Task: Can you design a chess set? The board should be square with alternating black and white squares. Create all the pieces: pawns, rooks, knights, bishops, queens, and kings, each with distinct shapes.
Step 4672:
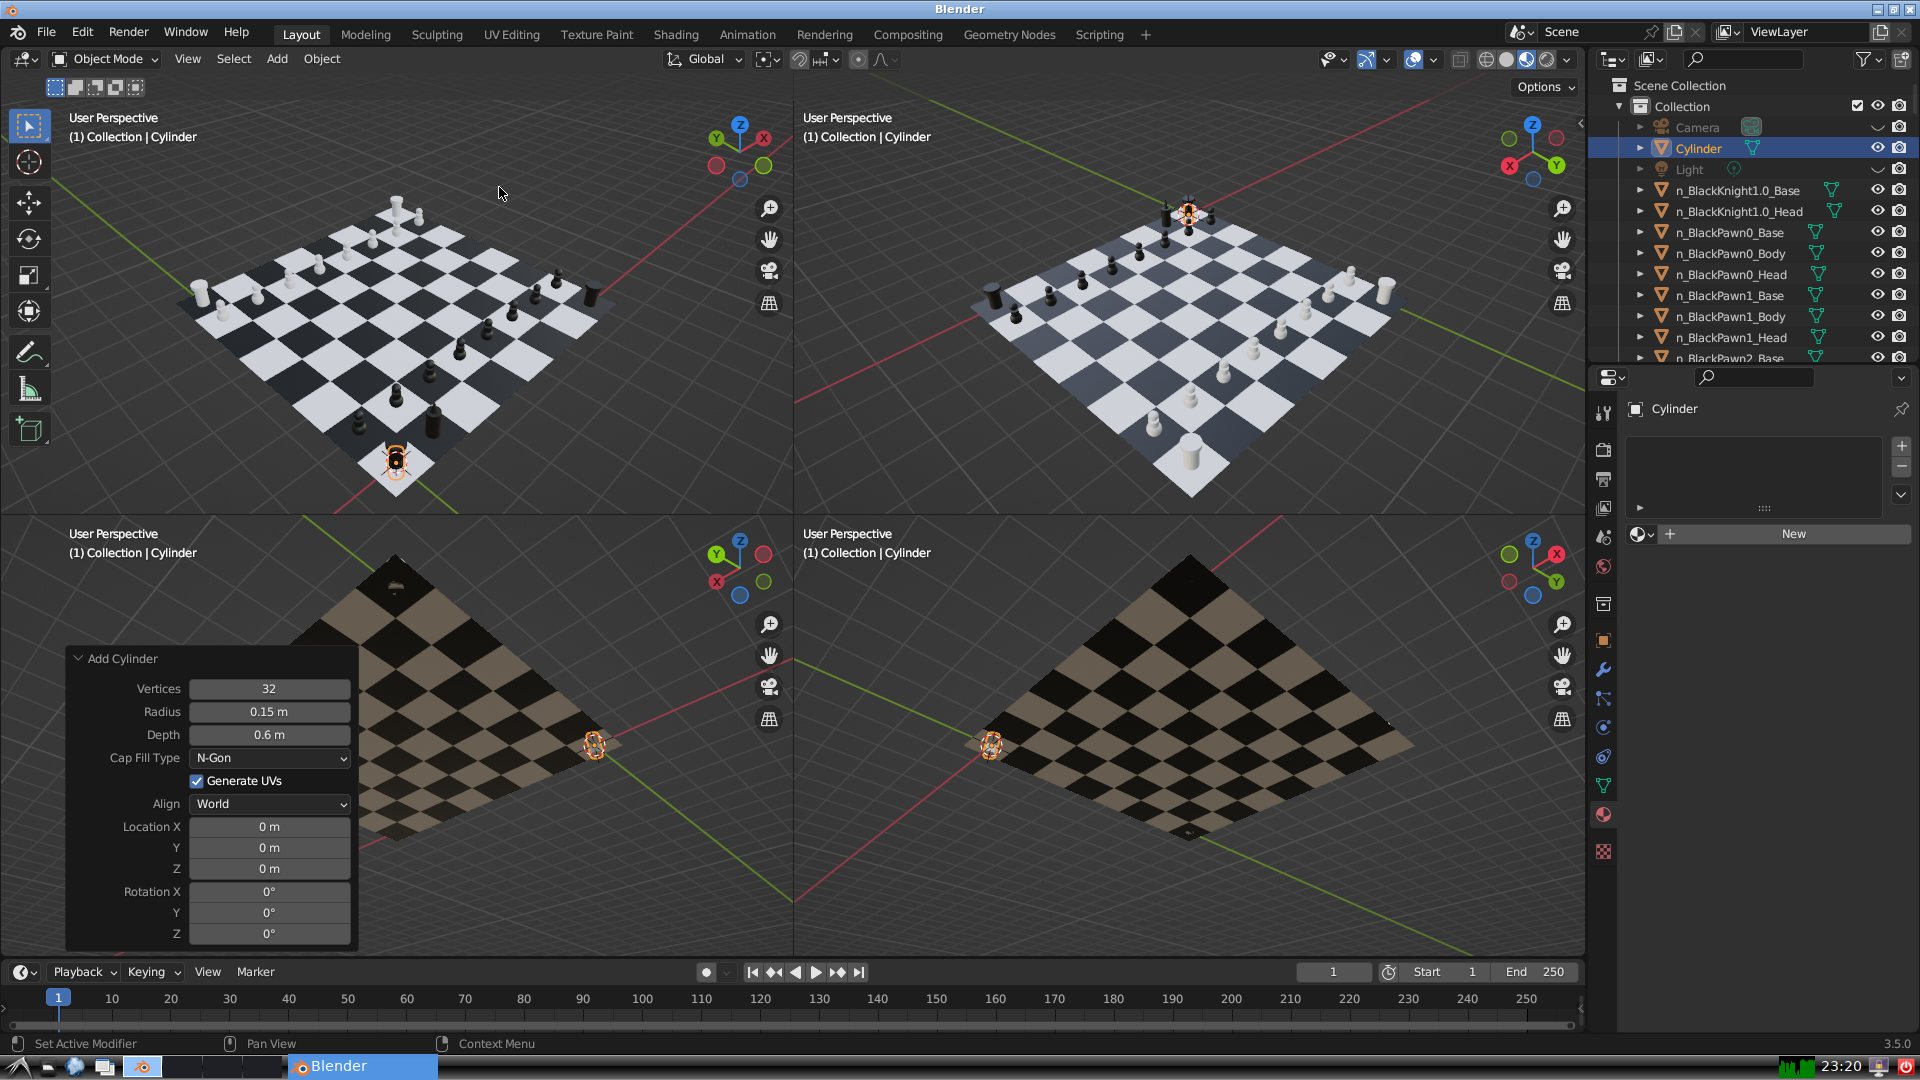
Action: {"mouse_move": [270, 708]}